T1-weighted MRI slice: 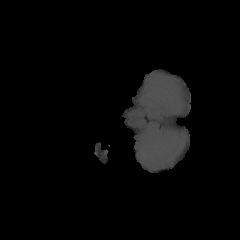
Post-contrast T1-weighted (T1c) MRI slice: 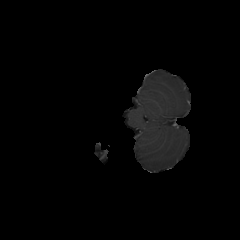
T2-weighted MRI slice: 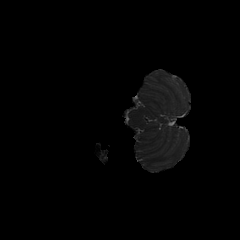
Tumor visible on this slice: no